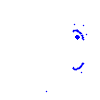
Particle: kaon